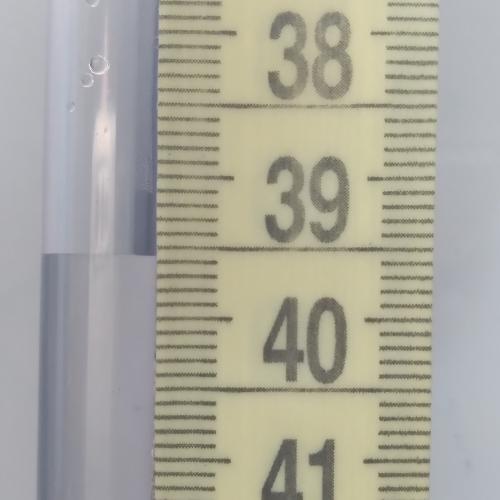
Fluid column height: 39.6 cm